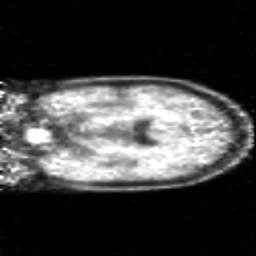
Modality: PET
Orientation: coronal
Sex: female
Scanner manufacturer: siemens